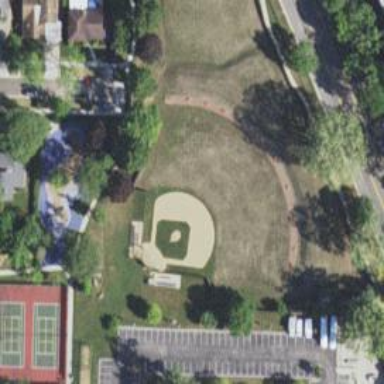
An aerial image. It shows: Baseball pitch for leisure land.